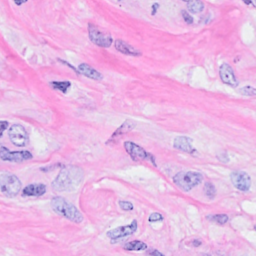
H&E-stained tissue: Breast